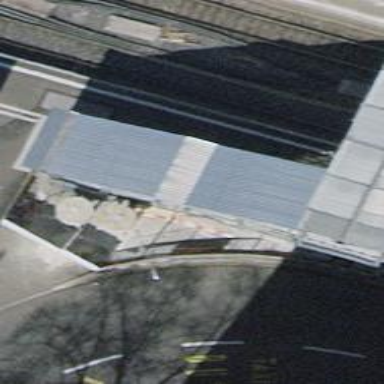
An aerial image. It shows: Siding service track with one electrified contact line.